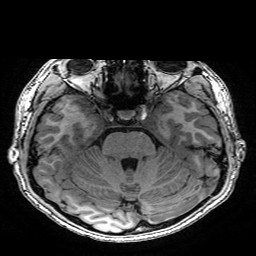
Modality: T1w
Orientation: coronal
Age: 25
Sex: male
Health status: healthy
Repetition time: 2.53 s
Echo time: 0.0034 s